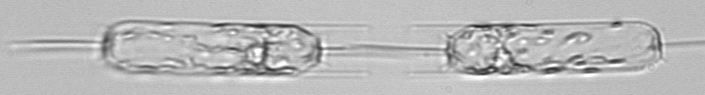
Label: Ditylum_brightwellii